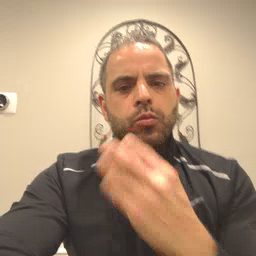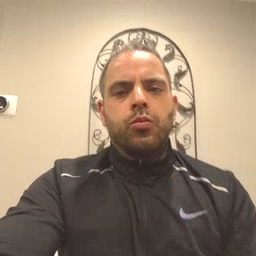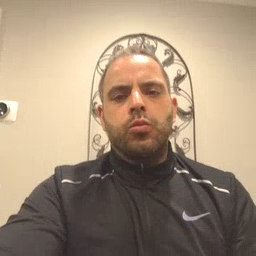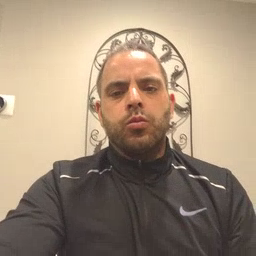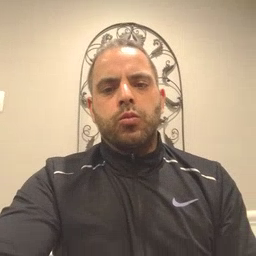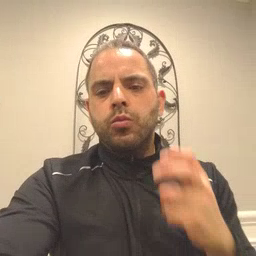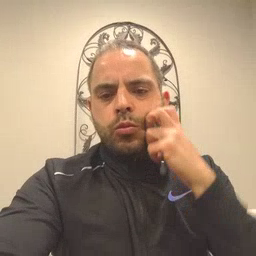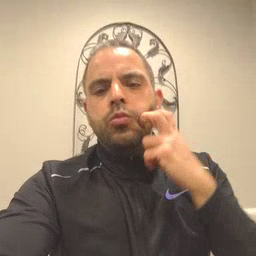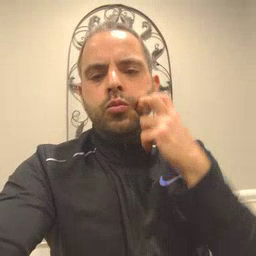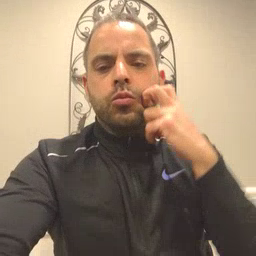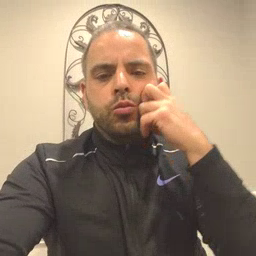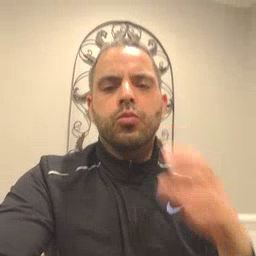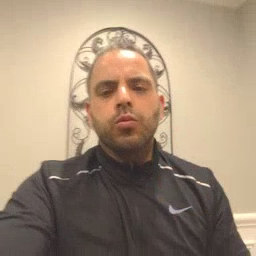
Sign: gum